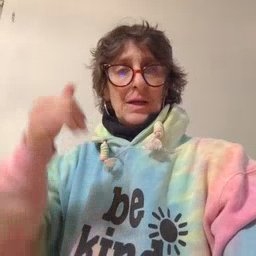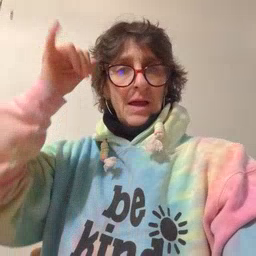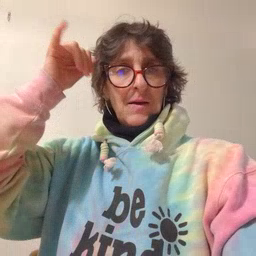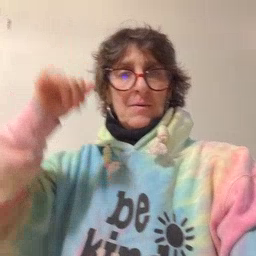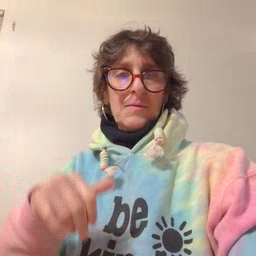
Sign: cow